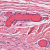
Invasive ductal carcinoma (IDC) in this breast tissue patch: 0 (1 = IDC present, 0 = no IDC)